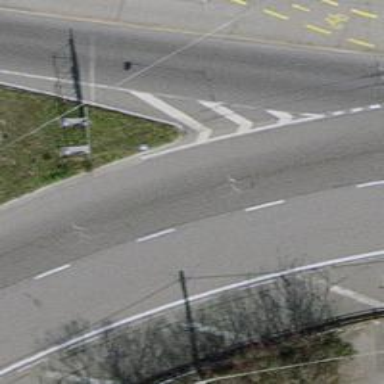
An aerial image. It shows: Secondary road with asphalt surface leading to roundabout. This road features trolley wires.